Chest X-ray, AP view. Patient: 66 years old, sex F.
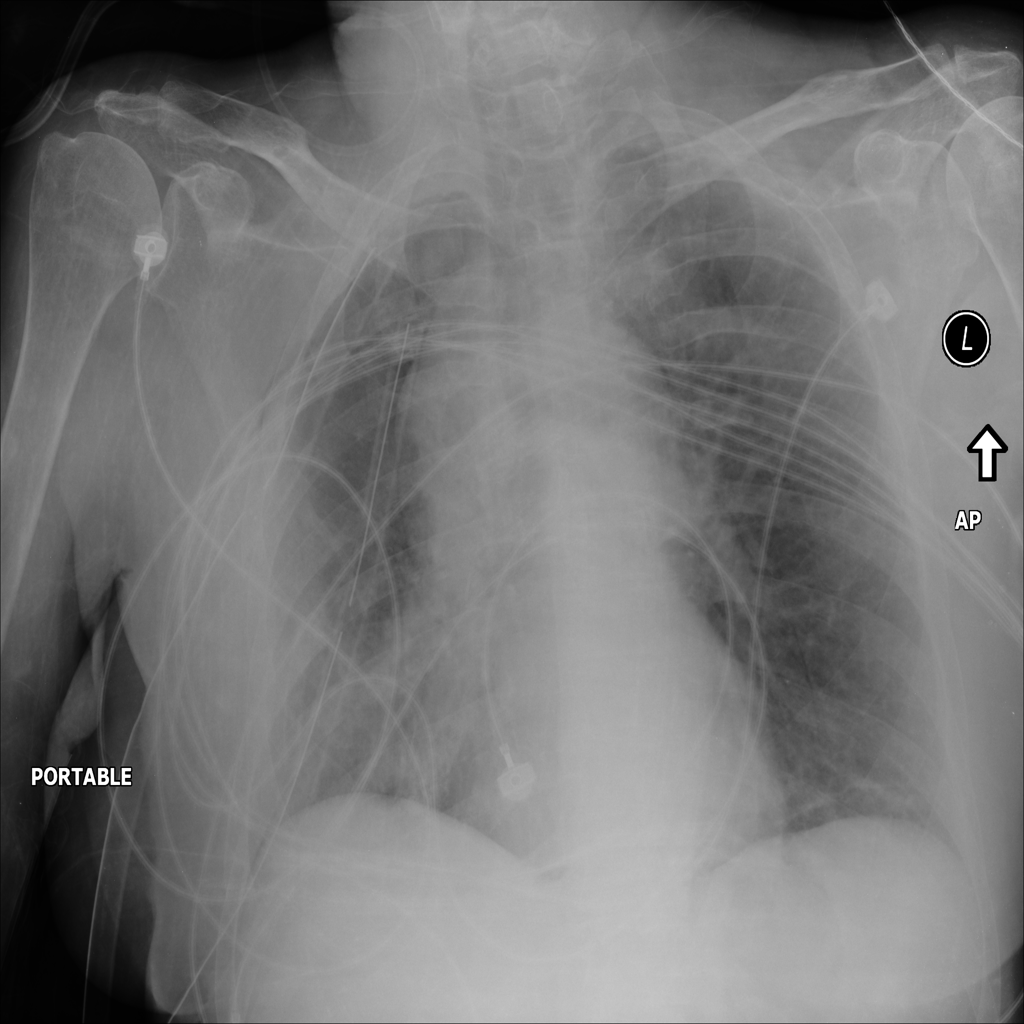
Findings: Emphysema